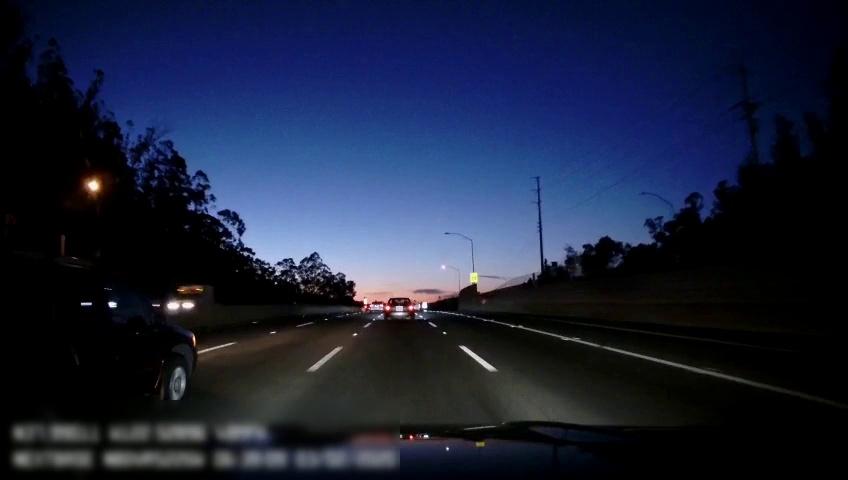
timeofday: Night
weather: Other
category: Drivable Space
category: Vehicles | Car
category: Vehicles | Car
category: Vehicles | SUV
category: Vehicles | Truck
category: Lanes | Alternate Lane
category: Lanes | Alternate Lane
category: Lanes | Current Lane
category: Lanes | Current Lane
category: Lanes | Alternate Lane
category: Lanes | Alternate Lane
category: Traffic | Signs